Interaction volume radius: 10 \u00c5
Interaction volume height: 25 \u00c5
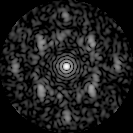
Disorder parameter: 0.597